Interaction volume radius: 5 \u00c5
Interaction volume height: 30 \u00c5
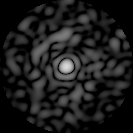
Disorder parameter: 0.8408